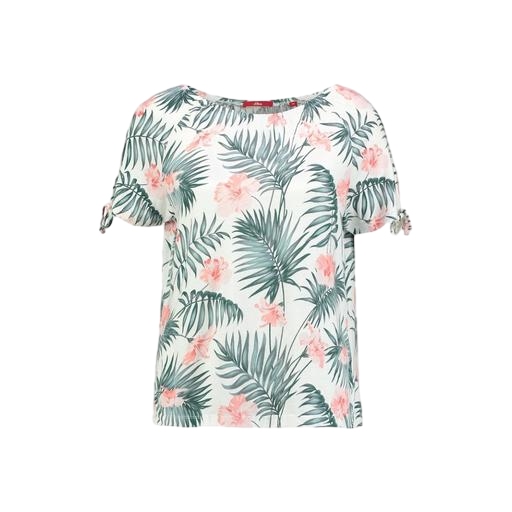
multicolor floral-print t-shirt only macy, short-sleeve top only macy, floral short-sleeved shirt, white background